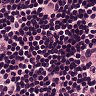
Metastatic tissue present: no